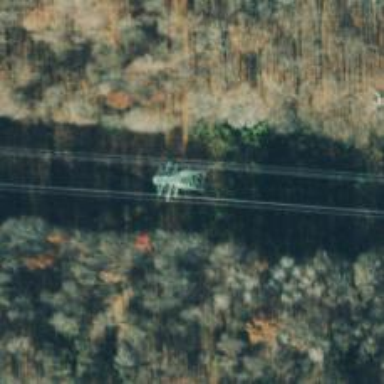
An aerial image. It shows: Power tower.